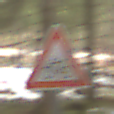
Verkehrszeichen: RadverkehrRechts
Umgebung: Outdoor, Nature
Tageszeit: MorningAfternoon
Wetter: Overcast
Licht: Natural
Jahreszeit: Winter
Kontrast: LowContrast